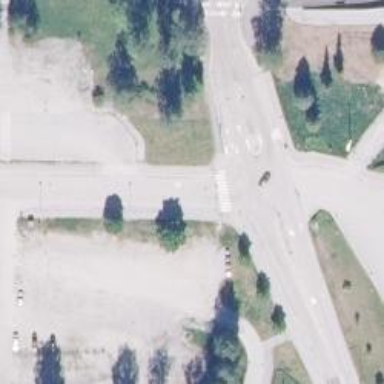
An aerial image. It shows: Uncontrolled zebra crossing on the road.